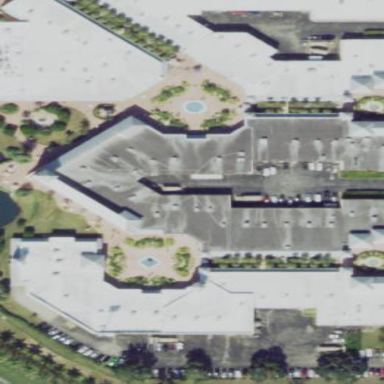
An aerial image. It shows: Commercial building housing mall.